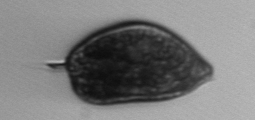
Label: Prorocentrum_micans